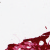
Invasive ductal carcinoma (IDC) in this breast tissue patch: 0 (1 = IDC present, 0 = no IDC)